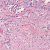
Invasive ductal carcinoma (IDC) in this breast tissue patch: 1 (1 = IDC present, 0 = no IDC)